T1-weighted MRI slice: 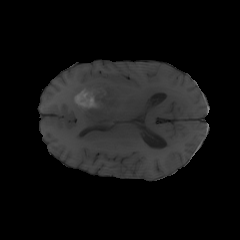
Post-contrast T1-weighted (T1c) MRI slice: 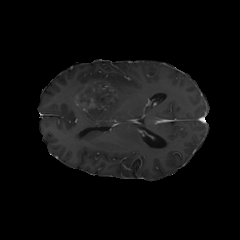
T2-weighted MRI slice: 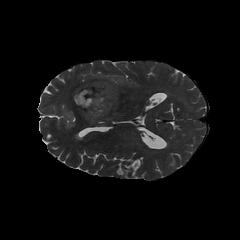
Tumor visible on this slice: yes